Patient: sex M, age 72
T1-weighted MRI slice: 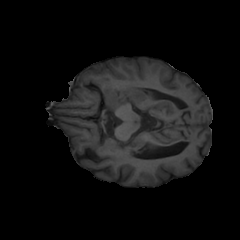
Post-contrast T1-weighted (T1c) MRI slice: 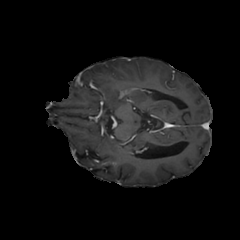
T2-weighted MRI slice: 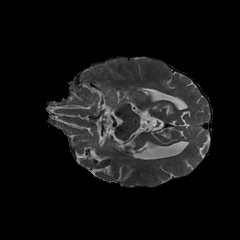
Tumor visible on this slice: yes
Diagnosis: Glioblastoma, IDH-wildtype
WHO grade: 4